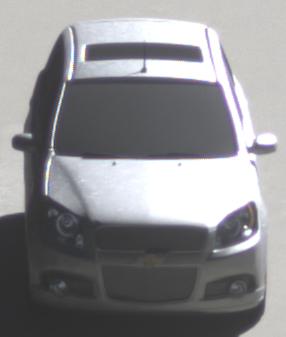
Make: Chevrolet
Model: Aveo 1.2
Detailed model: Aveo
Model produced from: 2008/06
Model produced until: 2011/01
Doors: 3
Color: white
Road condition: dry road
Daytime: morning or afternoon
Contrast: high contrast